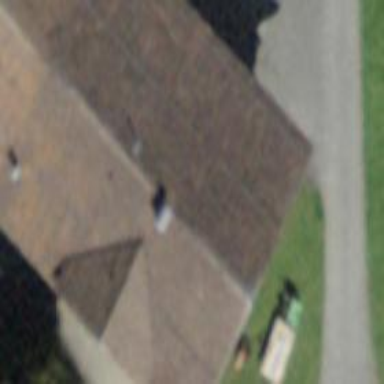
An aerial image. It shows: Farm building.